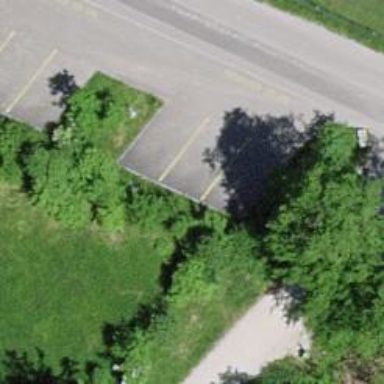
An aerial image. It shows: Street side parking area.